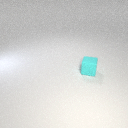
small cyan rubber cube